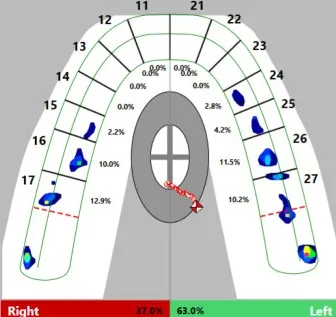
First occlusal registration (T-Scan Novus).
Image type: radiology (ultrasound)